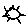
Label: sun